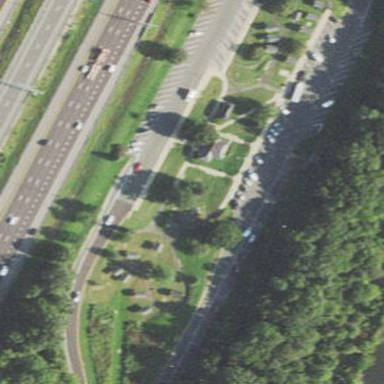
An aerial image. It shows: Rest area on the road.